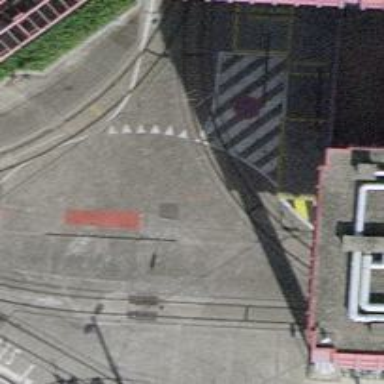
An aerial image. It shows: Tram railway with electrified contact lines passing through service yard with single track.